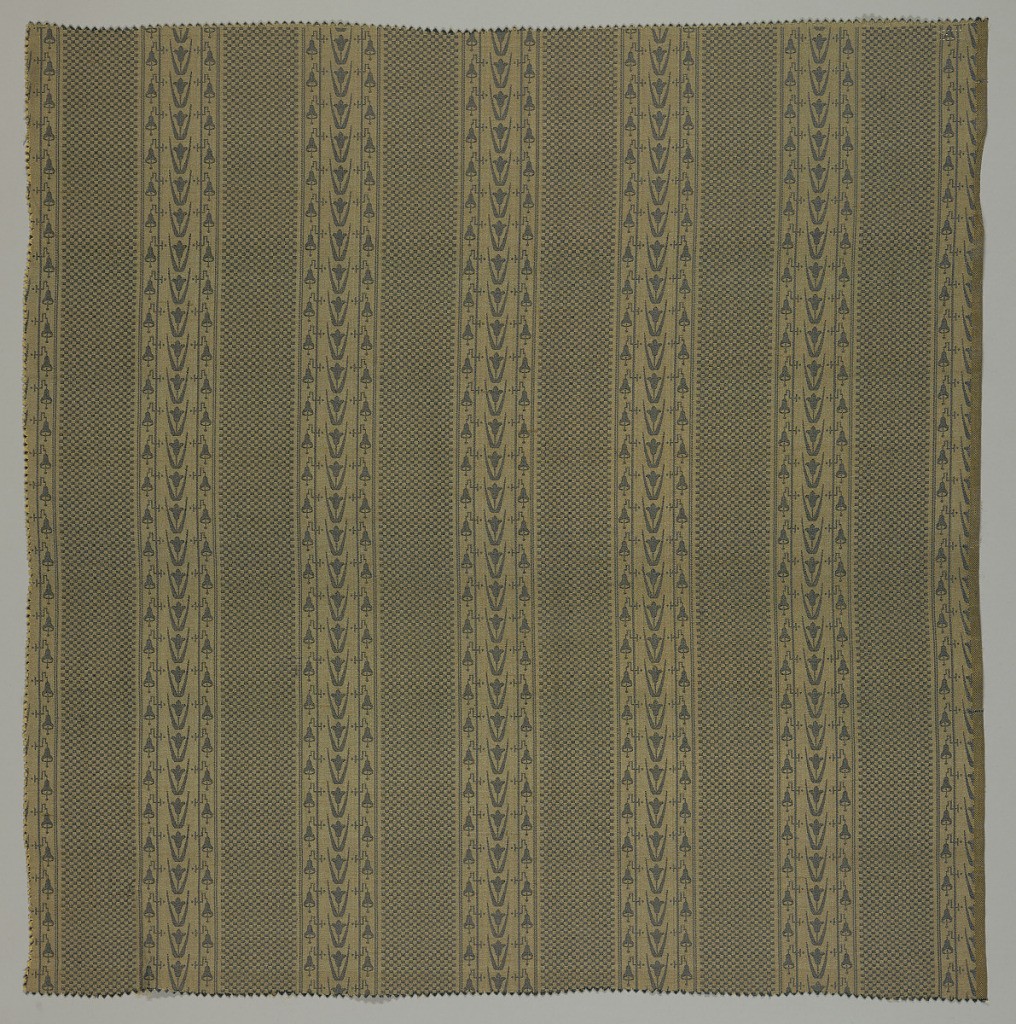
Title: Textile
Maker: Cheney Brothers, South Manchester, Connecticut, USA
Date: ca. 1915
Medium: silk Technique: compound satin weave
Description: Reproduction textile in design inspired by a textile in the Cooper Union Museum collection. Pattern has broad vertical stripes of a fine checkerboard pattern alternating with stripes of flowers and bells.